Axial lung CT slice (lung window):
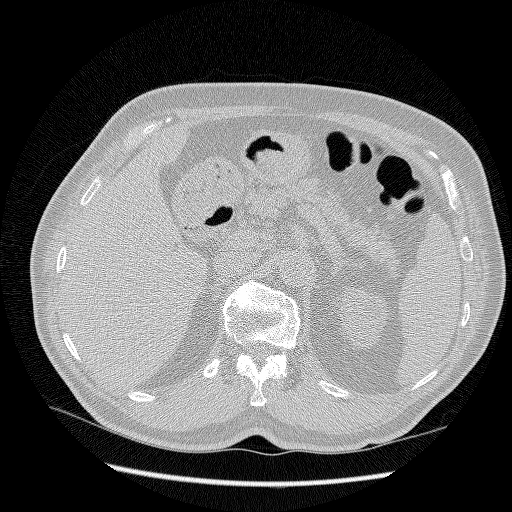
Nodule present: no